Question: LoginViewController is my initial view controller. Email address is an input in the LoginViewController and I am trying to send it to FirstViewController. I went through a lot of solutions posted here but was unsuccessful to find a link to my answer.
Please have a look at my code and tell me where I am going wrong. I am stuck at this point from a couple of days. My main problem is that, the output of emailString shows null when I print it to see if it was carried to the FirstViewController.
FYI - I am using storyboard. I have a Tab Bar Controller which has three tabs and FirstViewController is the first tab page.
LoginViewController.h
'''
#import <UIKit/UIKit.h>
#import "FirstViewController.h"
@interface LoginViewController : UIViewController{
NSString *email;
}
- (IBAction)LoginButton:(id)sender;
- (IBAction)CancelButton:(id)sender;
- (IBAction)dismissKeyboard:(id)sender;
@property (weak, nonatomic) IBOutlet UITextField *EmailField;
@property (weak, nonatomic) IBOutlet UITextField *PasswordField;
@end
'''
LoginViewController.m
'''
#import "LoginViewController.h"
#import "FirstViewController.h"
#define USERNAME @"abc@gmail.com"
@interface LoginViewController ()
@end
@implementation LoginViewController
@synthesize EmailField;
@synthesize PasswordField;
- (id)initWithNibName:(NSString *)nibNameOrNil bundle:(NSBundle *)nibBundleOrNil
{
self = [super initWithNibName:nibNameOrNil bundle:nibBundleOrNil];
if (self) {
}
return self;
}
- (void)viewDidLoad
{
[super viewDidLoad];
email = [[NSString alloc] init];
}
- (void)didReceiveMemoryWarning
{
[super didReceiveMemoryWarning];
}
- (IBAction)LoginButton:(id)sender {
email = EmailField.text;
if([EmailField.text isEqualToString:USERNAME])
{
FirstViewController *fvc = [[FirstViewController alloc]initWithNibName:@"FirstViewController" bundle:nil];
fvc.emailString = [[NSString alloc] initWithFormat:@"%@",EmailField.text];
// fvc.emailString = email;
[self.navigationController pushViewController:fvc animated:YES];
}
[EmailField resignFirstResponder];
}
- (IBAction)CancelButton:(id)sender {
NSLog(@"Cancel button pressed!!!");
[EmailField resignFirstResponder];
[PasswordField resignFirstResponder];
}
- (IBAction)dismissKeyboard:(id)sender {
[EmailField resignFirstResponder];
[PasswordField resignFirstResponder];
}
- (BOOL)textFieldShouldReturn:(UITextField *)textField {
[self LoginButton:nil];
[textField resignFirstResponder];
return YES;
}
@end
'''
FirstViewController.h
'''
#import <UIKit/UIKit.h>
#import "LoginViewController.h"
@interface FirstViewController : UIViewController
@property (weak, nonatomic) IBOutlet UILabel *emailLabel;
@property (nonatomic, retain) NSMutableData *receivedData;
@property (copy) NSString *emailString;
'''
FirstViewController.m
'''
#import "FirstViewController.h"
@interface FirstViewController ()
@end
@implementation FirstViewController
@synthesize emailLabel;
@synthesize receivedData;
@synthesize emailString;
- (void)viewDidLoad
{
[super viewDidLoad];
[emailLabel setText: emailString];
NSString *theURL = [NSURL URLWithString:[NSString stringWithFormat:@"http://.....email=%@",emailString]];
NSMutableURLRequest *req = [NSMutableURLRequest requestWithURL:theURL
cachePolicy:NSURLRequestUseProtocolCachePolicy
timeoutInterval:60.0];
NSURLConnection *connection = [[NSURLConnection alloc] initWithRequest:req delegate:self];
if(connection){
NSLog(@"connection successful");
NSLog(@"%@",emailString);
receivedData = [NSMutableData data];
}
else{
NSLog(@"connection failed");
}
}
- (void)connection:(NSURLConnection *)connection didReceiveData:(NSData *)data{
[receivedData appendData:data];
}
- (void)connection:(NSURLConnection *)connection didReceiveResponse:(NSURLResponse *)response{
[receivedData setLength:0];
}
-(void)connectionDidFinishLoading:(NSURLConnection *)connection{
NSLog(@"Success");
NSLog(@"Received %d bytes of data",[receivedData length]);
}
- (void)didReceiveMemoryWarning
{
[super didReceiveMemoryWarning];
}
@end
'''
I tried implementing prepareFOrSegue method in LoginViewController too. But it still didnot make any change. This is the code I have written in it.
'''
- (void) prepareForSegue:(UIStoryboardSegue *)segue sender:(id)sender{
if([segue.identifier isEqualToString:@"showDetailSegue"])
{
NSString *email = EmailField.text;
NSLog (@"++++++++++ %@", email);
FirstViewController *fvc = [segue destinationViewController];
fvc.emailString=email;
}
}
'''
Screenshot of Storyboard:

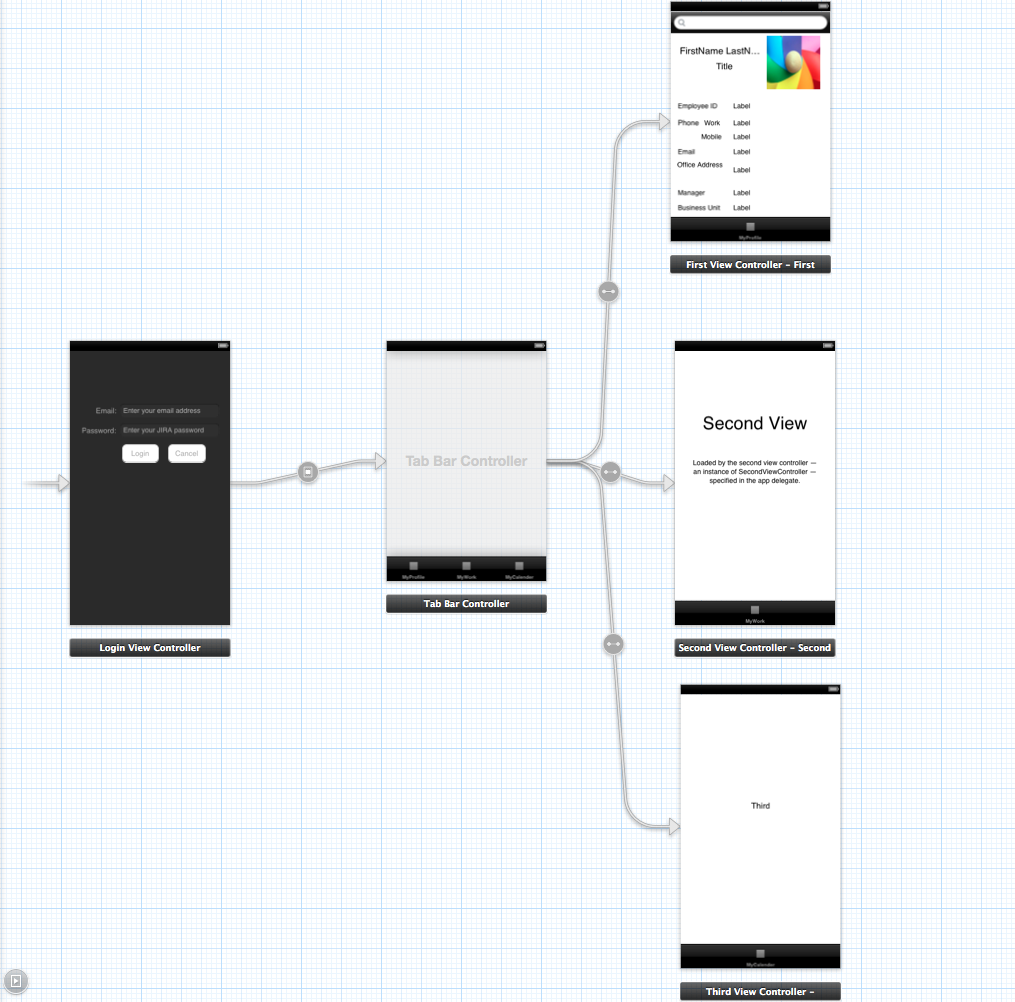
Answer: I got the solution.
The only three lines requires for me to add in the prepareForSegue were these three and I got my program working
'''
FirstViewController* fvc = [[FirstViewController alloc] init];
UITabBarController *tbc = [segue destinationViewController];
fvc = (FirstViewController *) [[tbc customizableViewControllers] objectAtIndex:0];
'''
Thanks everyone!